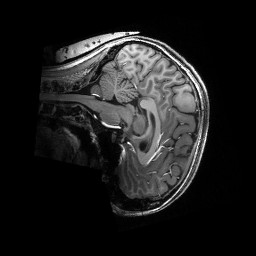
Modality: T1w
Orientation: sagittal
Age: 23
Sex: female
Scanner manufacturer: siemens
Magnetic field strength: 6.98 T
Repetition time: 3.1 s
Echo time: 0.00242 s